Field crop: maize
Growth stage: 2
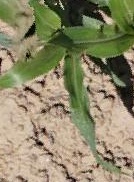
Species: maize